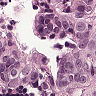
Metastatic tissue present: yes